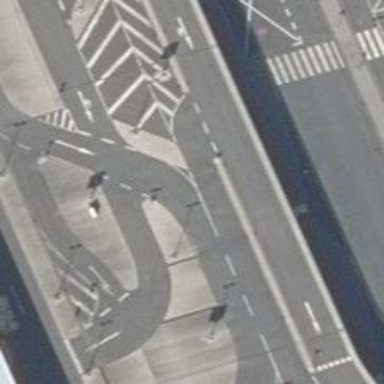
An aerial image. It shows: Parking aisle on asphalt service road that crosses bridge.